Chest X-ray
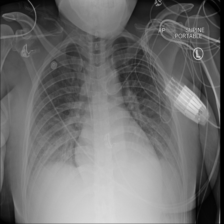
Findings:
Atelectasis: negative
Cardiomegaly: negative
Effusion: negative
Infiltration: positive
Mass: negative
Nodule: negative
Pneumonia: negative
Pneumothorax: negative
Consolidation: negative
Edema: negative
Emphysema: negative
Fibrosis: negative
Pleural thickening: negative
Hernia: negative